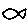
Label: fish